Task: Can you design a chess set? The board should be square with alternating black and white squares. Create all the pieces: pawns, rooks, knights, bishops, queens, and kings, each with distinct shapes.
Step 2546:
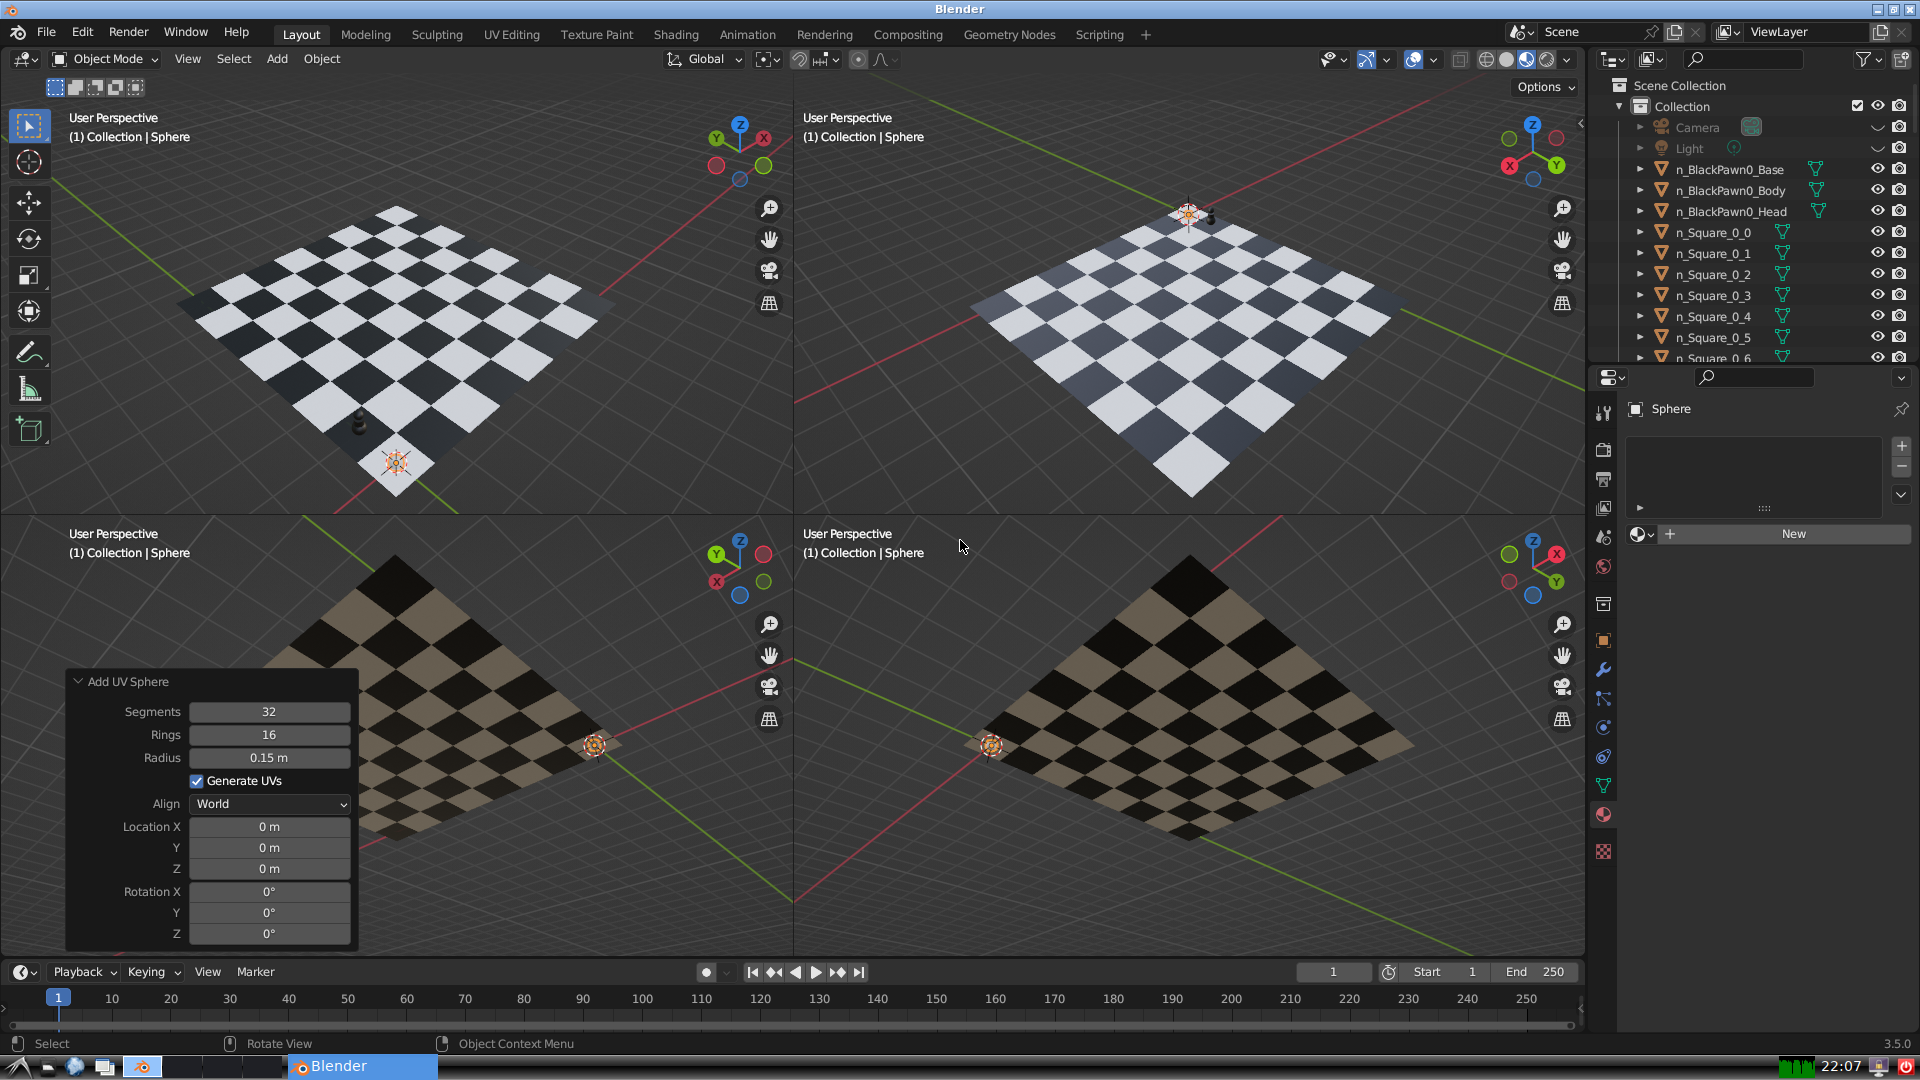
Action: {"key_press": ['Ctrl, Home']}